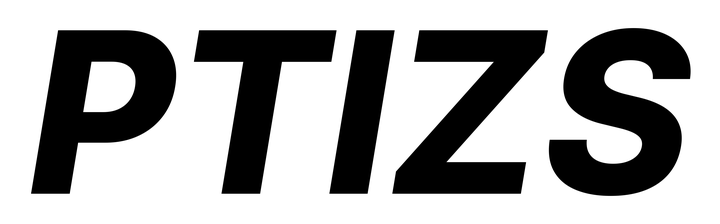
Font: Inter-Italic_ExtraBold_Italic